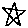
Label: star